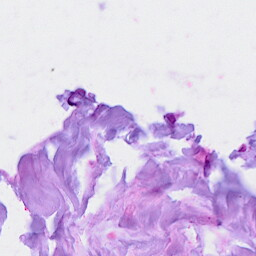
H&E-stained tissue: Breast